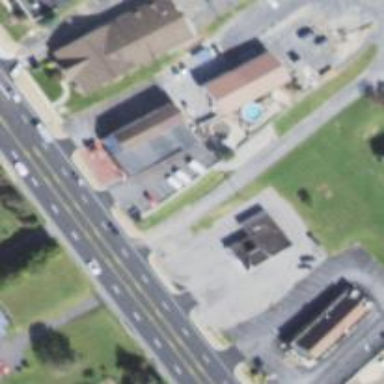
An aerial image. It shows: Swimming pool shop.